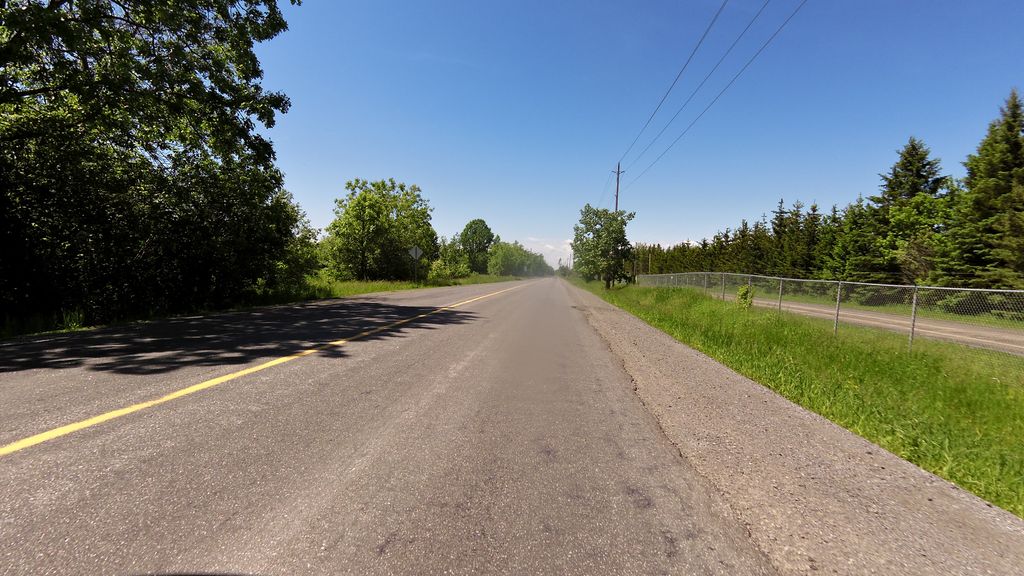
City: ottawa-gatineau